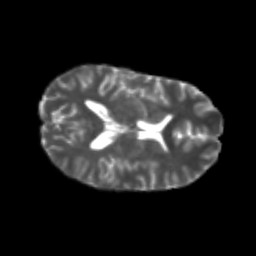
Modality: T2w
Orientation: axial
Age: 22
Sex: female
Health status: healthy
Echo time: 0.074 s